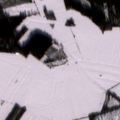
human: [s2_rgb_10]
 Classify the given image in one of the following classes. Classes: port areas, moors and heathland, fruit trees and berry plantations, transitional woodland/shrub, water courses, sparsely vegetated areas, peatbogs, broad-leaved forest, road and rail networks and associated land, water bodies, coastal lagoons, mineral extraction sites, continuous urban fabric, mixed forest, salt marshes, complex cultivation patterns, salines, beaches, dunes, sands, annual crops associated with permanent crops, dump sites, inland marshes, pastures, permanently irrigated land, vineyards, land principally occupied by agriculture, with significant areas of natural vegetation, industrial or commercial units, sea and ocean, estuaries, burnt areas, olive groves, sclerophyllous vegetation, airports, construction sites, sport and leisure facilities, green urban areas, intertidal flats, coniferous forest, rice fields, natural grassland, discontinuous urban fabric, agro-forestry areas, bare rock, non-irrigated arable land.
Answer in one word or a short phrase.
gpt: non-irrigated arable land, coniferous forest, mixed forest, transitional woodland/shrub